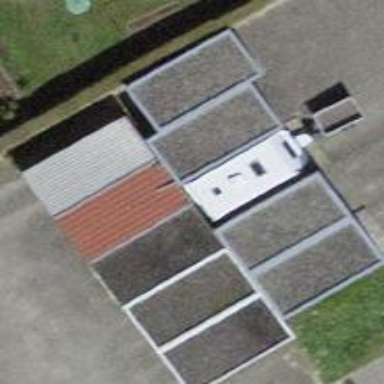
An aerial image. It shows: Group of garages.